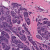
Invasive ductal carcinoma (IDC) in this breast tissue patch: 1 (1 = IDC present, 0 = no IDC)